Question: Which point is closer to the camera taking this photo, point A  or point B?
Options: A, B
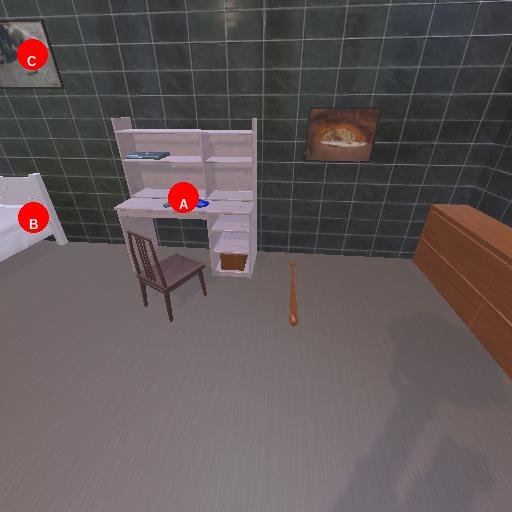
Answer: A